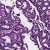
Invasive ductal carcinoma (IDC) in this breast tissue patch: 1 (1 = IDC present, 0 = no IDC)